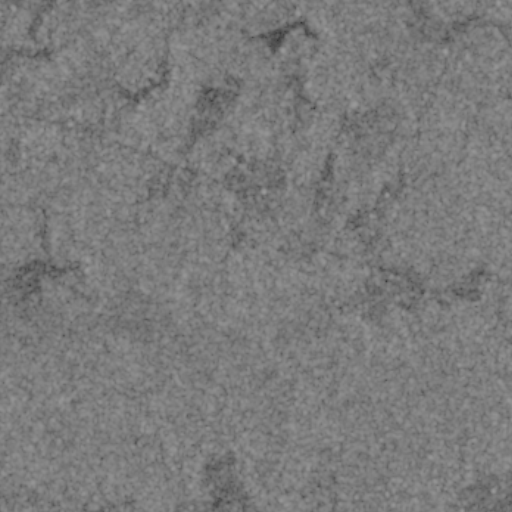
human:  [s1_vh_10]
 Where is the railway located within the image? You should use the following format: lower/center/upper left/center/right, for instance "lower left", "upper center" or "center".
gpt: The railway is located in the left of the image.
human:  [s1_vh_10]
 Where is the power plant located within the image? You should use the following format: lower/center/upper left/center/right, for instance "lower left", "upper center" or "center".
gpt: There is no power plant in the image.

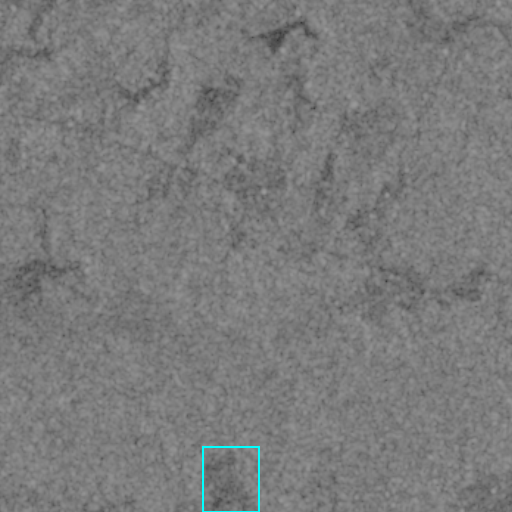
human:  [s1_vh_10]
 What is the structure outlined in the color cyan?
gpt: The structure outlined in cyan is a crop field.
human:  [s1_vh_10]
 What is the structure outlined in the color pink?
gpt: There is no pink outline.